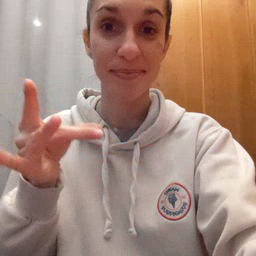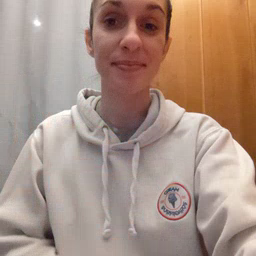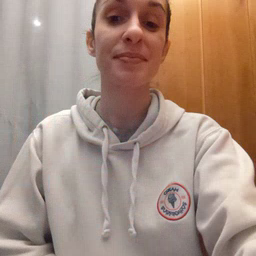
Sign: story